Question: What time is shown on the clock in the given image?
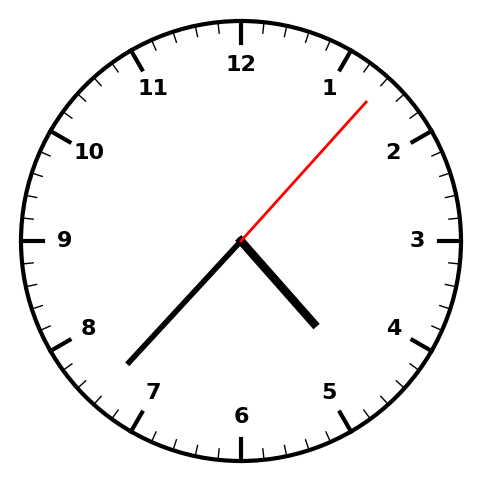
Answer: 04:37:07